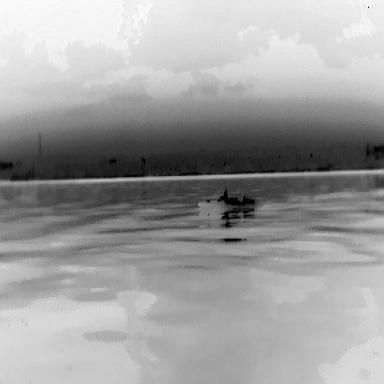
There is a warship in the infrared image.